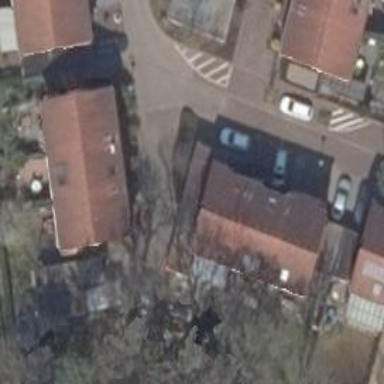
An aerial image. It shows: Living street.